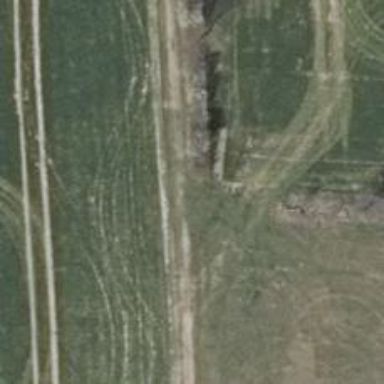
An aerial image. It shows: Sandy track with grade4 tracktype.